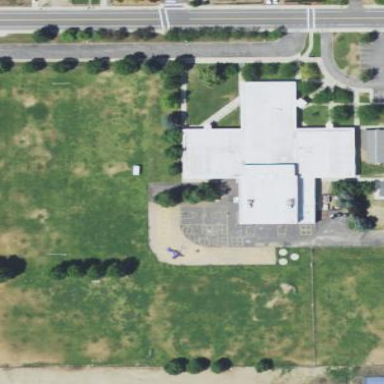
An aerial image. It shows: School.